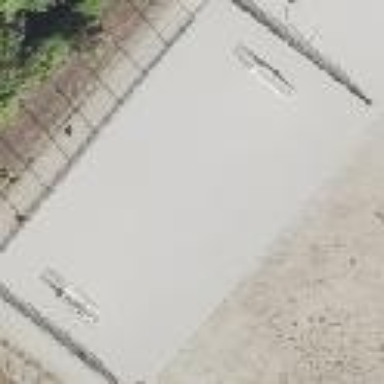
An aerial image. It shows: Concrete soccer pitch.